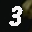
Label: 3